Current action and preconditions to check: trajectory_clear

Your task: For each precondition in the list above, predict whether it will hold at this action.

Consider the current scene as observed from the mobile robot's camera, and analyze the predicted future states of all dynamic agents (e.g., people, animals, vehicles, or any moving entities) within the NEXT SECOND.

IMPORTANT: Only answer "very likely" if you are absolutely certain—based on strong, clear evidence—that a dynamic agent will violate the precondition in the predicted future state. Do NOT answer "very likely" for unlikely, ambiguous, or low-probability risks.

Ask yourself for each precondition: Is there a high probability, with clear and convincing evidence, that the predicted future states of any dynamic agent will interfere with the predicted future state of the currently executing action within the NEXT SECOND, causing that precondition to fail?

Assess the risk level based on these predictions. Use "likely" or "very likely" if motions create a clear risk of interference.

Use "neutral" or "improbable" if agents are nearby but their predicted paths are clearly diverging or non-conflicting.

Failure Risk Categories: "very improbable", "improbable", "neutral", "likely", "very likely"

Answer Format: Output ONLY the probability_of_failure value from these categories: "very improbable", "improbable", "neutral", "likely", "very likely"

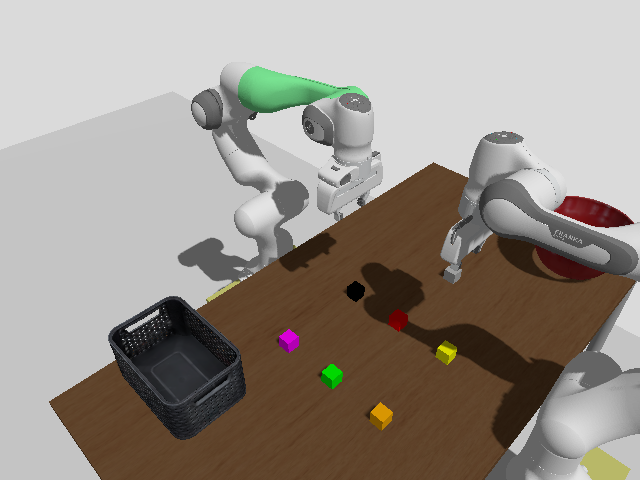

Answer: very improbable